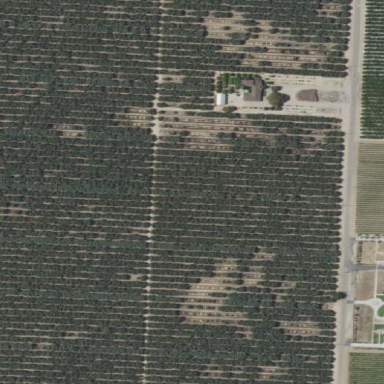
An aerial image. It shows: Orchard filled with olive trees.